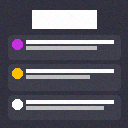
Screen state: on